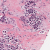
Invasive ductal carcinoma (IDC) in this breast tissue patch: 1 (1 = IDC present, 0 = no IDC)